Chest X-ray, PA view. Patient: 38 years old, sex F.
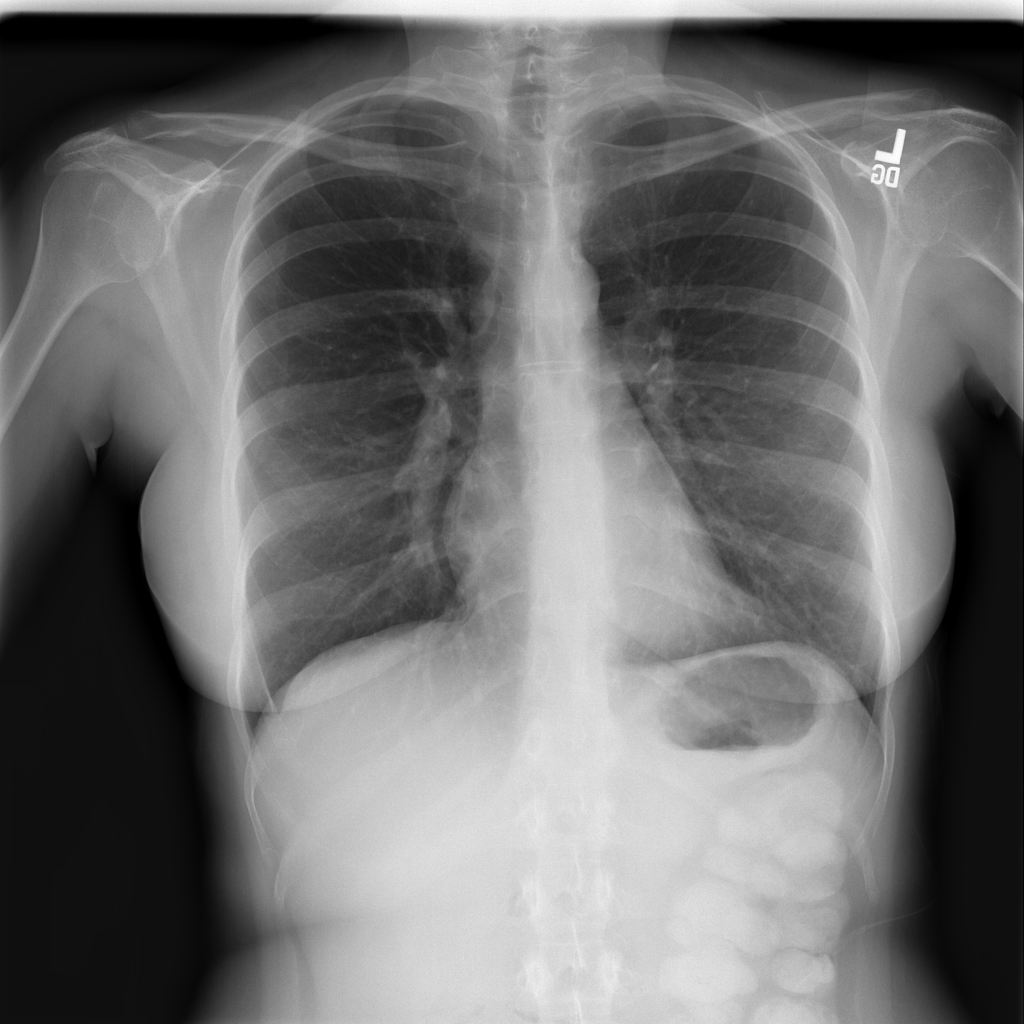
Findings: No Finding